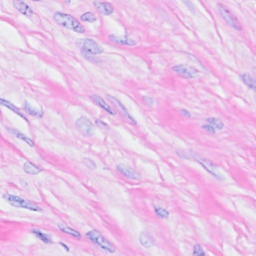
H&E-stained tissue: Breast